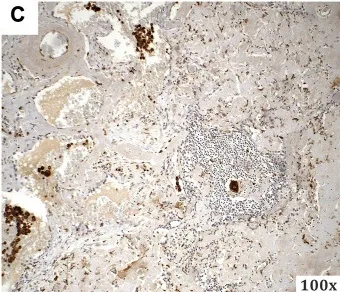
A summary of the special staining techniques used during the histopathological evaluation. Lambda light chains.
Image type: pathology (immunostaining)